Question: How to style drop downs of drop down select boxes?
I have created a jsfiddle <URL>
'''
<div class="container">
<div class="salmatWrapper">
<div class="col-sm-12 contents">
<img src="http://staging.serviceportal.com.au/service05/alinta/images/header.png" alt="Energy Unit Conversion Tool" class="img-responsive" />
<div class="form">
<form class="form-horizontal">
<fieldset>
<div class="col-xs-6 left">
<!-- Enter Value-->
<div class="form-group">
<div class="col-xs-12">
<input id="custom1" name="custom1" type="text" placeholder="Enter Value" class="form-control input-md">
</div>
</div>
<!-- Convert From -->
<div class="form-group">
<div class="col-xs-12">
<select id="custom2" name="custom2" class="form-control">
<option value="" class="selectDefaultText">Convert From</option>
<option value="1">Option one</option>
<option value="2">Option two</option>
</select>
</div>
</div>
<!-- Convert To -->
<div class="form-group">
<div class="col-xs-12">
<select id="custom3" name="custom3" class="form-control">
<option value="" class="selectDefaultText">Convert To</option>
<option value="1">Option one</option>
<option value="2">Option two</option>
</select>
</div>
</div>
</div>
<div class="col-xs-6 right">
<!-- Textarea -->
<div class="form-group">
<div class="col-xs-12">
<textarea class="form-control" id="custom4" name="custom4">Result here ...</textarea>
</div>
</div>
</div>
</fieldset>
</form>
</div>
<div class="col-sm-12">
<img src="http://staging.serviceportal.com.au/service05/alinta/images/footer.png" alt="Check our affordable electrity and gas packages!" class="img-responsive" />
</div>
</div>
</div>
</div>
'''
I want the drop downs to look as in below image

Basically I want that little icon and the drop down select boxes to look as that. I am confused with this. A staging link may be viewed from here <URL>
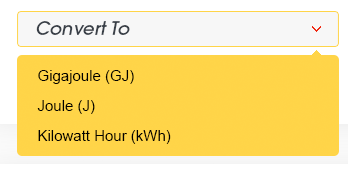
Answer: You really can't style select. The only thing you can really do is border color and padding as far as I know. Probably font size as well. Like @setek mentioned, gonna have to use some kind of plugin.